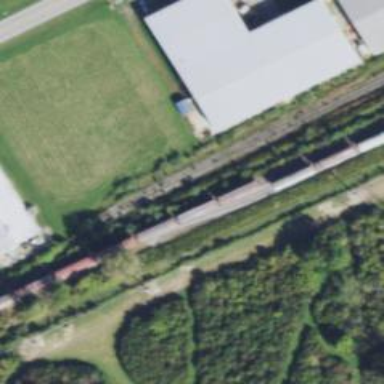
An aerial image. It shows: Railway siding for service.